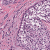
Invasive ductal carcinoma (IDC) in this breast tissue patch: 1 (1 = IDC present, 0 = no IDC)